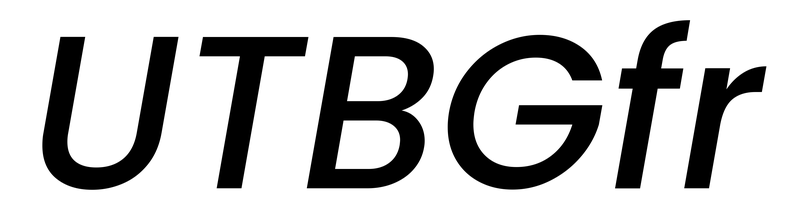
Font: Poppins-MediumItalic